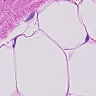
Metastatic tissue present: no